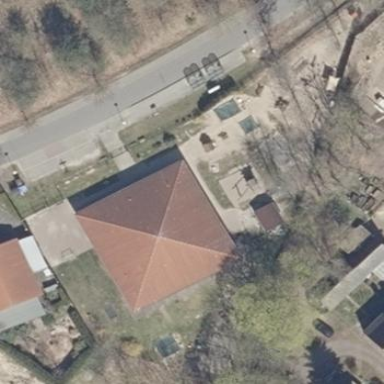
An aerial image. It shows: Kindergarten.